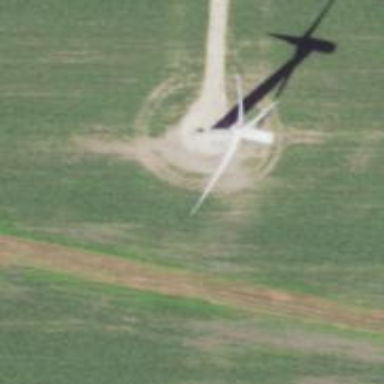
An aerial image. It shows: Wind generator in the form of horizontal axis wind turbine.